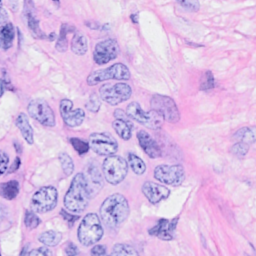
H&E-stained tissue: Breast